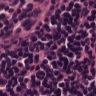
Metastatic tissue present: no